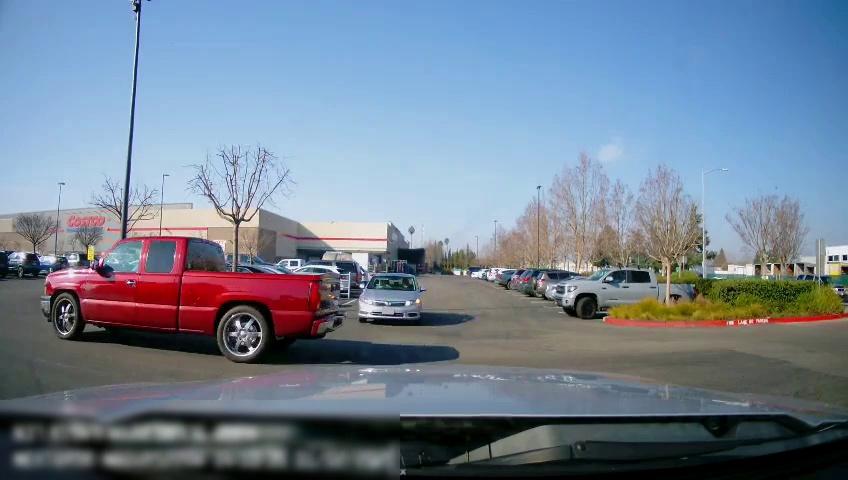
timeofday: Day
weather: Sunny
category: Drivable Space
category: Vehicles | Truck
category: Vehicles | Truck
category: Vehicles | Car
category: Vehicles | SUV
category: Vehicles | SUV
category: Vehicles | SUV
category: Vehicles | SUV
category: Vehicles | SUV
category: Vehicles | Car
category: Vehicles | Car
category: Vehicles | Car
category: Vehicles | SUV
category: Vehicles | Truck
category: Vehicles | Truck
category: Vehicles | SUV
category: Vehicles | SUV
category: Vehicles | SUV
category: Vehicles | SUV
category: Vehicles | SUV
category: Traffic | Signs